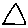
Label: triangle